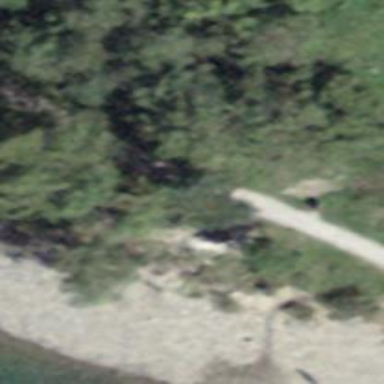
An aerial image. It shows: Bench.